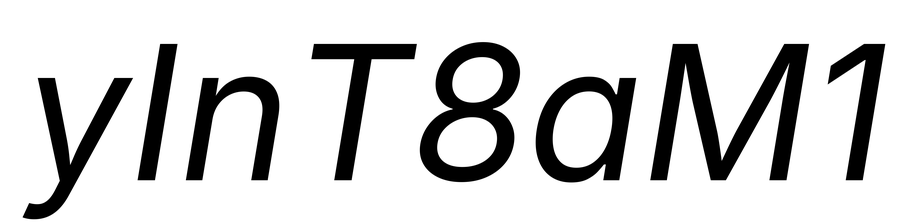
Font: Inter-Italic_Italic